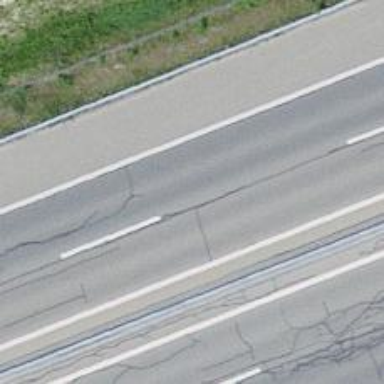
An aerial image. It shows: Motorway.